Field crop: tomato
Growth stage: 2
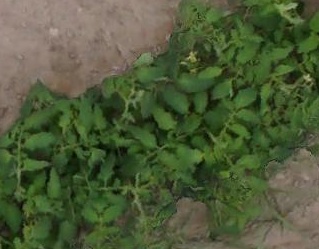
Species: tomato